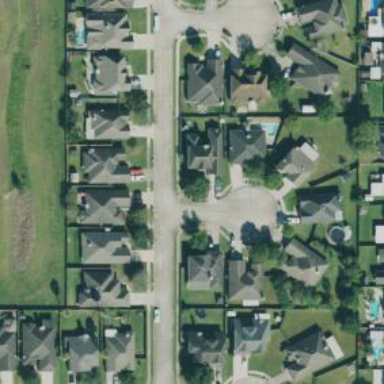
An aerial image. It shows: Residential road.